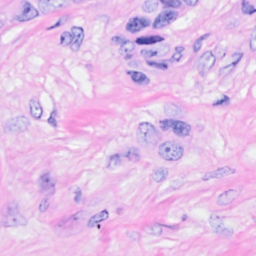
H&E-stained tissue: Breast